Interaction volume radius: 5 \u00c5
Interaction volume height: 15 \u00c5
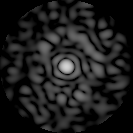
Disorder parameter: 0.8666